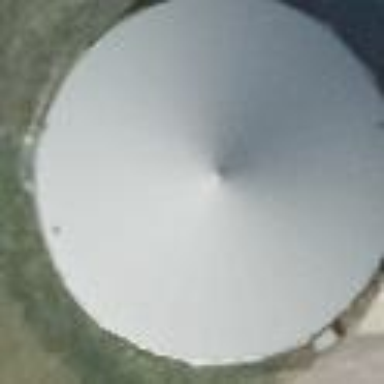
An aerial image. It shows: Farm auxiliary building with storage tank.